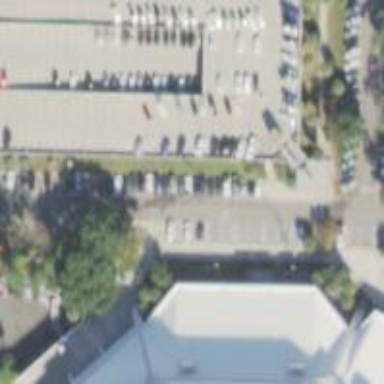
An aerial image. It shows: Parking space.